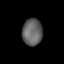
Tissue: lung
Cell type: Others
Senescence score: 0.2427
Nuclear area (px): 529
Mean DAPI intensity: 97.389